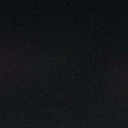
Screen state: off